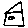
Label: house